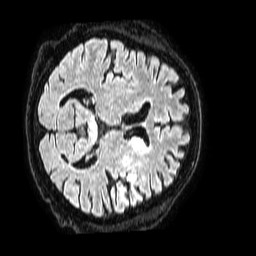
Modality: FLAIR
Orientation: axial
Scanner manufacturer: philips
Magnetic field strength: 1.5 T
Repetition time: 4.8 s
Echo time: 0.3 s